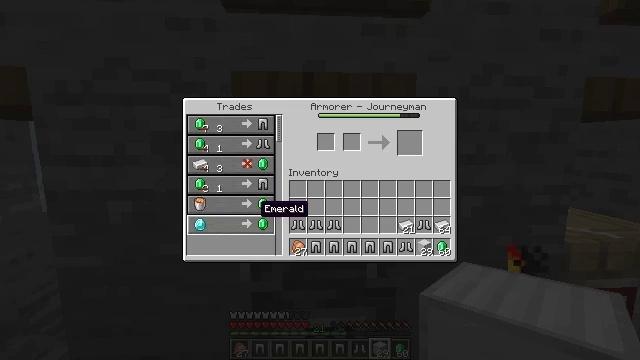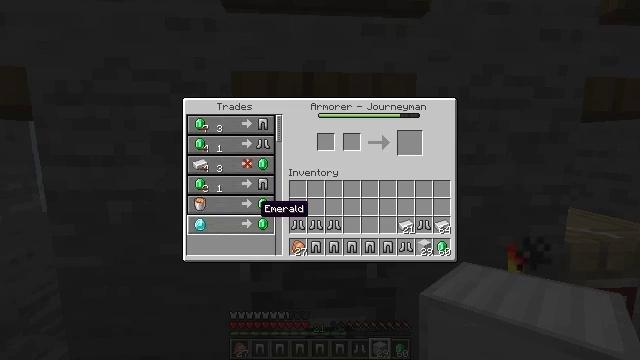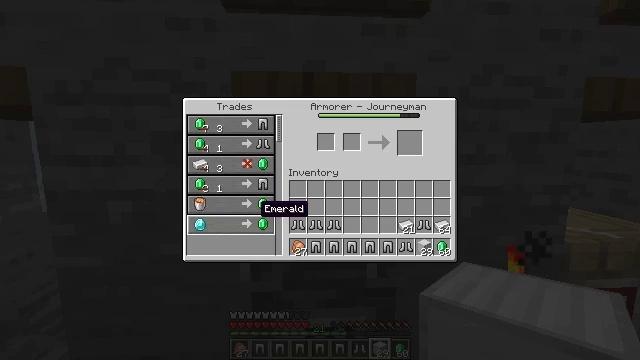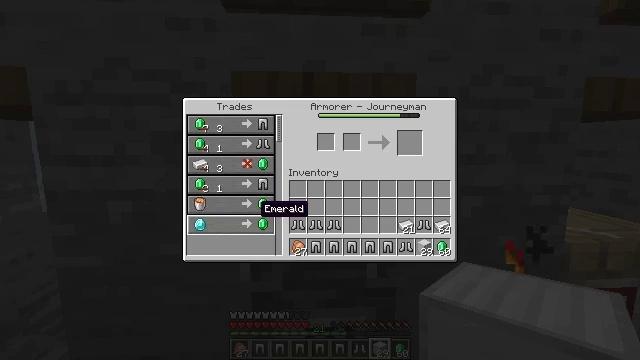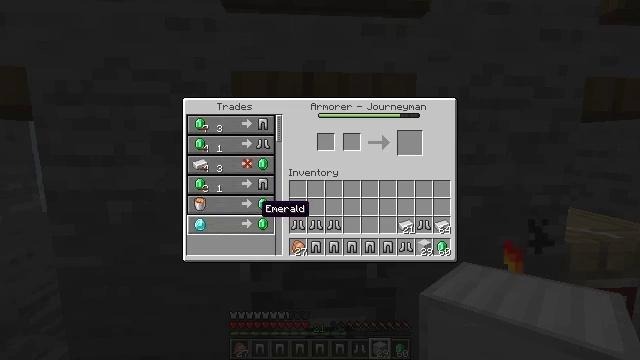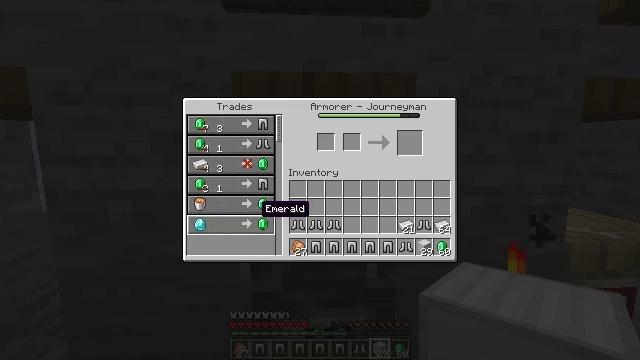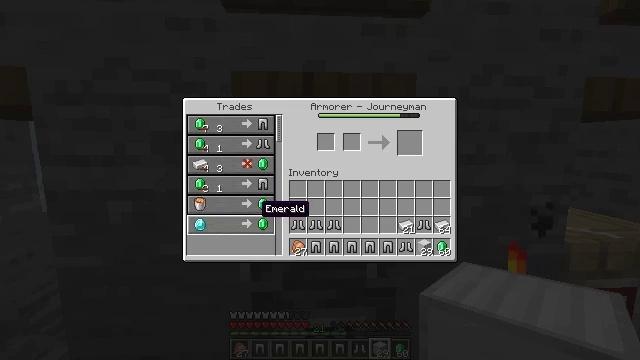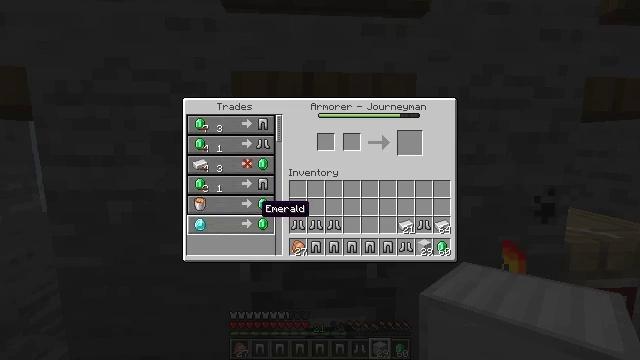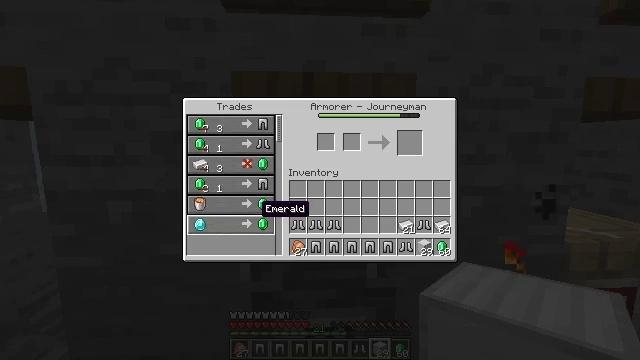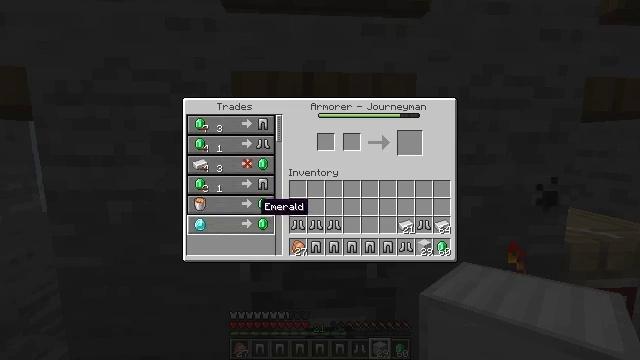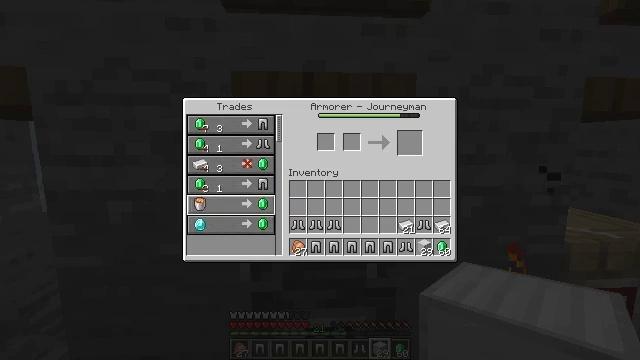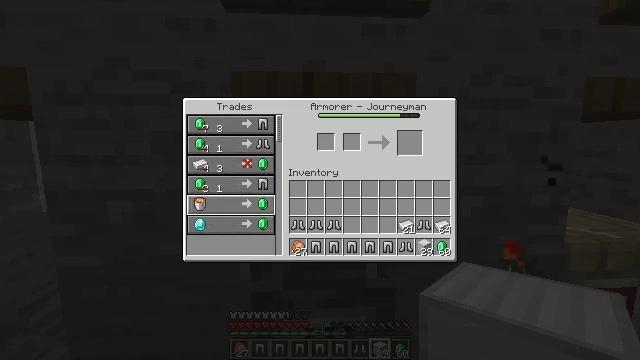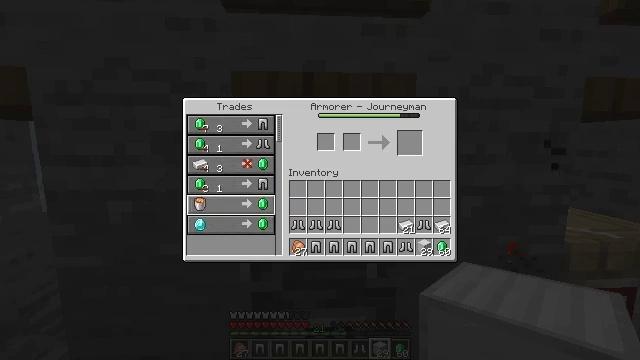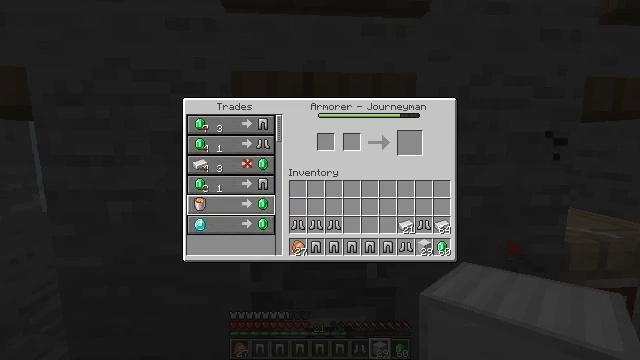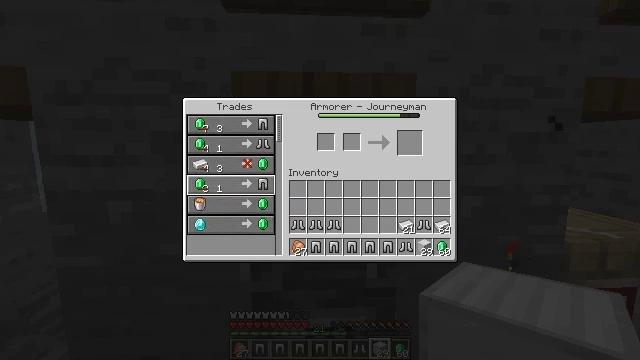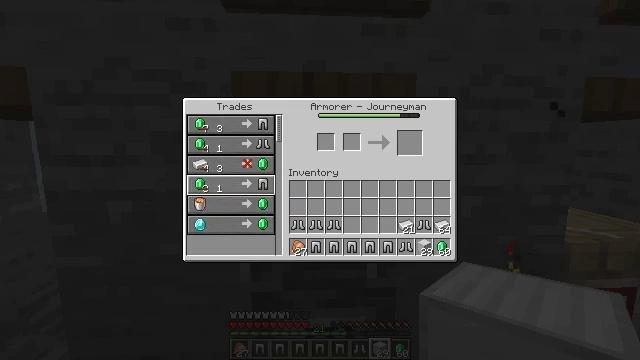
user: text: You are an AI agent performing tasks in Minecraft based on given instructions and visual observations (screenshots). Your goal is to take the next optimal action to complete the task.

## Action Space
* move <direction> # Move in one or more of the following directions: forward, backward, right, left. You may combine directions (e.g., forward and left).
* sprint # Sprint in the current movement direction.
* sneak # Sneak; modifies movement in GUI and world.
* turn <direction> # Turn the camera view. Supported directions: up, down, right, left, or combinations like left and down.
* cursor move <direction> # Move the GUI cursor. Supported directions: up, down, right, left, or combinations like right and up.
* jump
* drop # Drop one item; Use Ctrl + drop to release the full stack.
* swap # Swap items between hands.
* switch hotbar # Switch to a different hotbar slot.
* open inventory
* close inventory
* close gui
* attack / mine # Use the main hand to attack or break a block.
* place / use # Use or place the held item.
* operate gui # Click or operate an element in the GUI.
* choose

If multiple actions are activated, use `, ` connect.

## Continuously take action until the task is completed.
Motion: motion action
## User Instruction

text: Craft a pair of chainmail leggings in the crafting table.
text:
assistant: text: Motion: no_op
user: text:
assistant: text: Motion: no_op
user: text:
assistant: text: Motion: no_op
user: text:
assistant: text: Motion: no_op
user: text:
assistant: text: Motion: no_op
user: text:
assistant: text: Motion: no_op
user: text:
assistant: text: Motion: no_op
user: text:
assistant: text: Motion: no_op
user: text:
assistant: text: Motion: no_op
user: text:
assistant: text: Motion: no_op
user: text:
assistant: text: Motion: no_op
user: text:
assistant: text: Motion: no_op
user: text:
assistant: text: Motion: no_op
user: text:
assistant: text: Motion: no_op
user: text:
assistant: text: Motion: no_op
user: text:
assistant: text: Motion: no_op
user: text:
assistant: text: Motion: no_op
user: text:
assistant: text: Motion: no_op
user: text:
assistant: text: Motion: no_op
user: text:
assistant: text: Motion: no_op
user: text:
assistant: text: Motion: no_op
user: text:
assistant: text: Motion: no_op
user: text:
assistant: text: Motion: no_op
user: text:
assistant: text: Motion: no_op
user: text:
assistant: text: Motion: no_op
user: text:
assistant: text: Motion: no_op
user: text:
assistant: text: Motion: no_op
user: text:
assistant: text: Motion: no_op
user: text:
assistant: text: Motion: no_op
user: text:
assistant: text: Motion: no_op